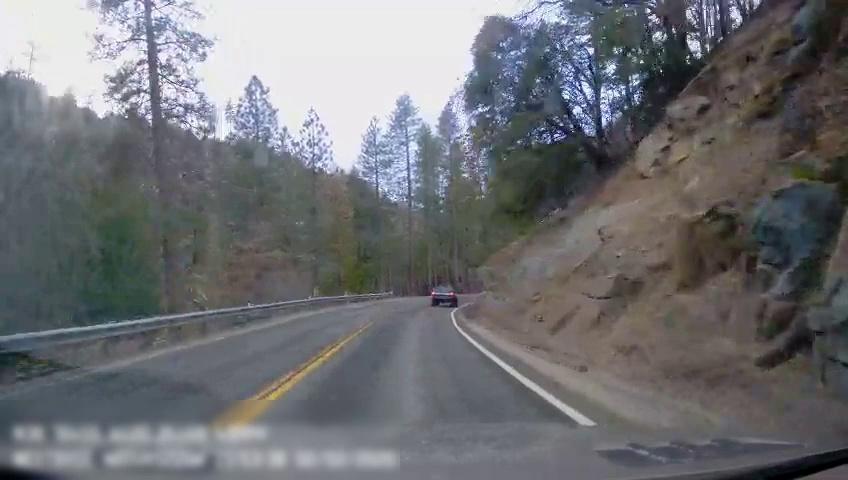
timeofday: Day
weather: Sunny
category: Drivable Space
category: Vehicles | Truck
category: Lanes | Current Lane
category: Lanes | Current Lane
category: Lanes | Alternate Lane